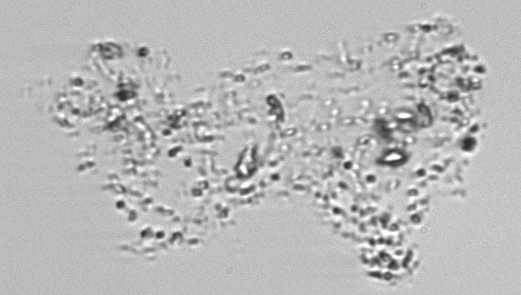
Label: Phaeocystis_debris